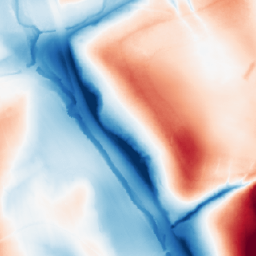
Category: classical
Decomposition family: gaussian_anisotropic
Decomposition parameters: sigma_x: 50
sigma_y: 2
Upsampling method: nearest
Upsampling parameters: scale: 4
Upsampling scale: 4